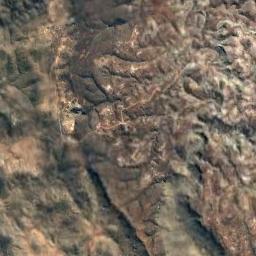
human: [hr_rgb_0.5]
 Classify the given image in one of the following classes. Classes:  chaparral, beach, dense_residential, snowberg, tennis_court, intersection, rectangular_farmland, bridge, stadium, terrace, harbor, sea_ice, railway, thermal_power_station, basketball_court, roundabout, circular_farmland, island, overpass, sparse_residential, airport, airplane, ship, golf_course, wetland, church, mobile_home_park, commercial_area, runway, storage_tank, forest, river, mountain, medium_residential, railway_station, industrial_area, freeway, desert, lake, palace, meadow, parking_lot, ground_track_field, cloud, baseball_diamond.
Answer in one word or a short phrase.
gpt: mountain